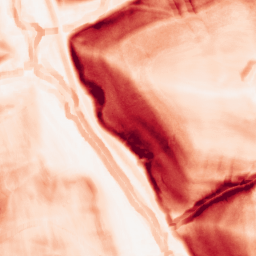
Category: morphological
Decomposition family: morphological_gradient
Decomposition parameters: size: 7
shape: square
Upsampling method: bicubic_3x
Upsampling parameters: scale: 3
Upsampling scale: 3